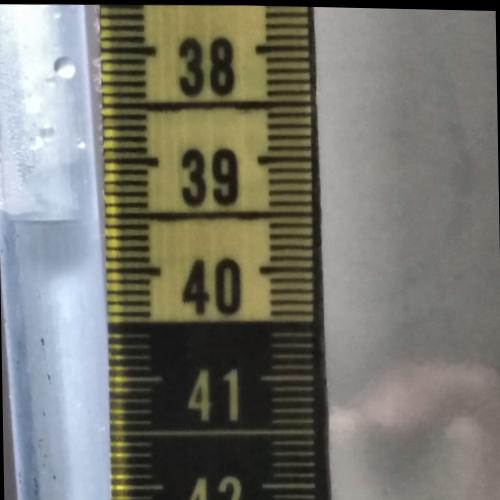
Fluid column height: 39.5 cm